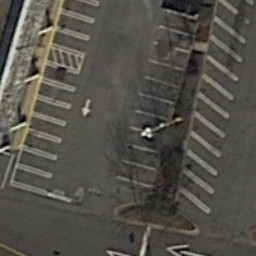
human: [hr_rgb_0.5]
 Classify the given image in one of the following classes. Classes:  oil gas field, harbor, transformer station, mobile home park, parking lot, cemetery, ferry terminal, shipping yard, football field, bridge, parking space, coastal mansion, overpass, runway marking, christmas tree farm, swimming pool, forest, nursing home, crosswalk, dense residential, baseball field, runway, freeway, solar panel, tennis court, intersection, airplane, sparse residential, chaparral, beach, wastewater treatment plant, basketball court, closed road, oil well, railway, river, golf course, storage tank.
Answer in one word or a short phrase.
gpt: parking space